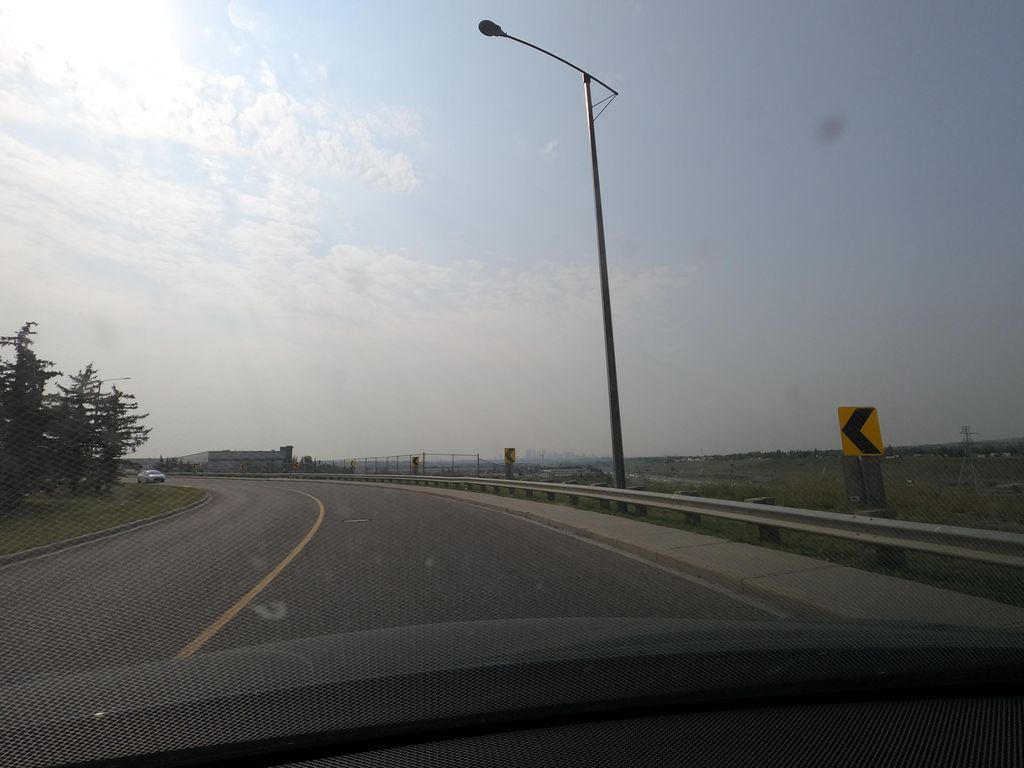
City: calgary